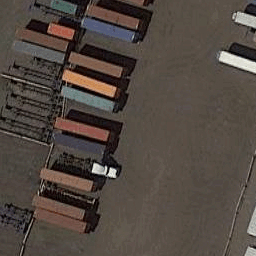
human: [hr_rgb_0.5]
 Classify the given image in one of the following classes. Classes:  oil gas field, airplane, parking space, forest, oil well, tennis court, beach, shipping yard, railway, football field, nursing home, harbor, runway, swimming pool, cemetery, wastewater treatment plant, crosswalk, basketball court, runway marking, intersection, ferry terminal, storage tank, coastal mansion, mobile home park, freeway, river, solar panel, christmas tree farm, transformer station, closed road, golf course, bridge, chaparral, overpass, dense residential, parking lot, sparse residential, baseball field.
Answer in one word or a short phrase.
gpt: shipping yard